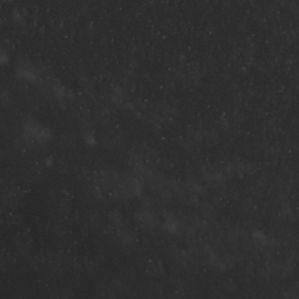
Label: non_frost